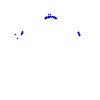
Particle: kaon